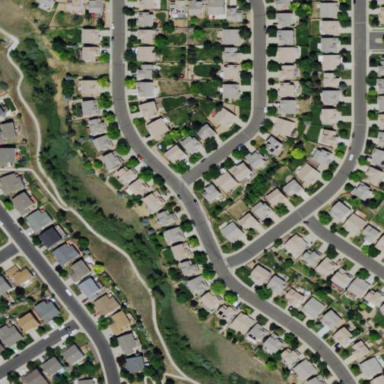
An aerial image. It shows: Residential area consisting of single-family homes.